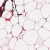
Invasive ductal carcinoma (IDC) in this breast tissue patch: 0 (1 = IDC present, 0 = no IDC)